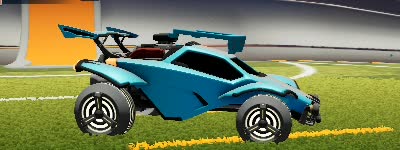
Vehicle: octane